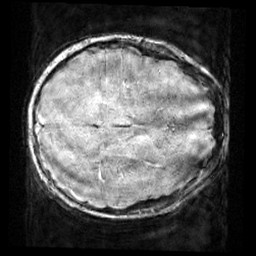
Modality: SWI
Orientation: axial
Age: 10
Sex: male
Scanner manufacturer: siemens
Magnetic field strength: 3 T
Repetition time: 0.027 s
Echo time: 0.02 s